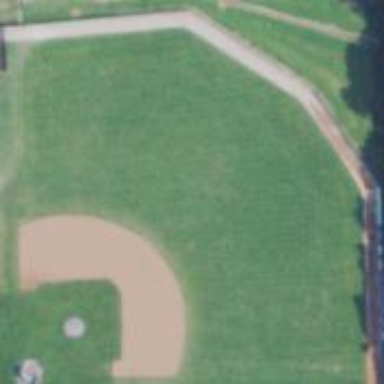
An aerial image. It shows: Baseball pitch for leisure land.